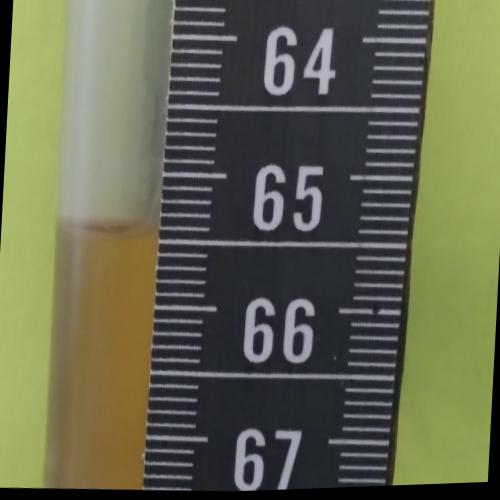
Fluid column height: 65.4 cm